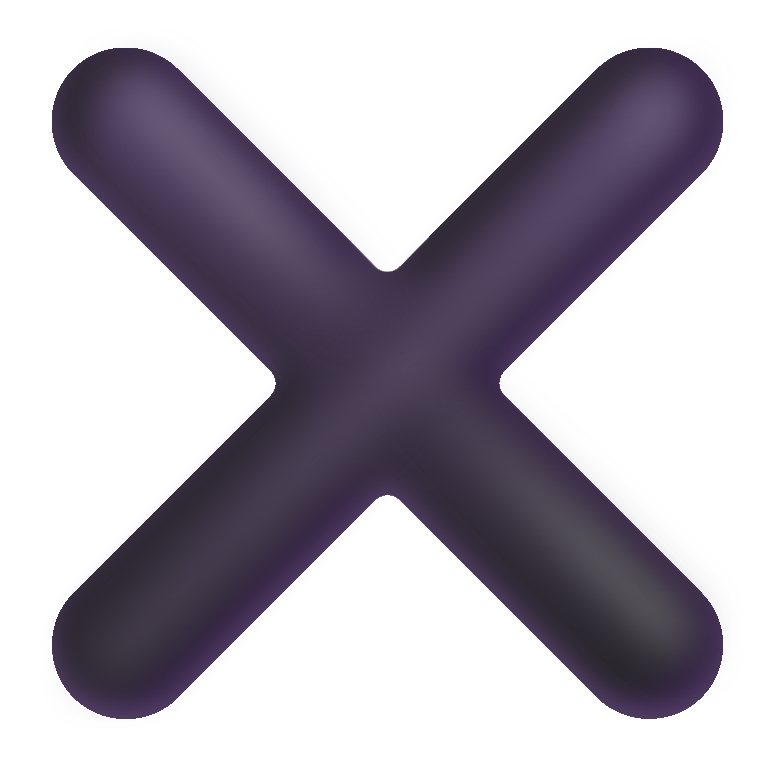
multiply color